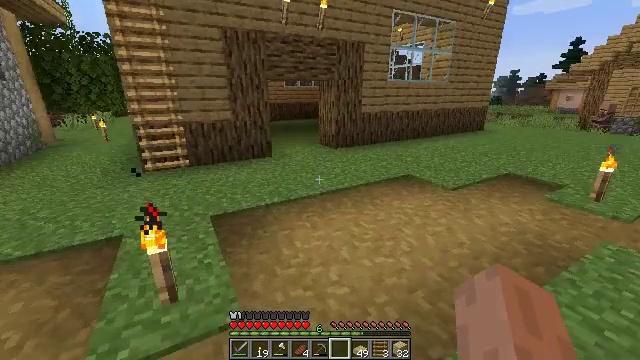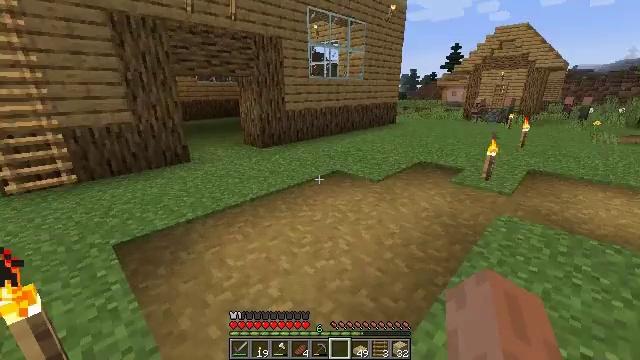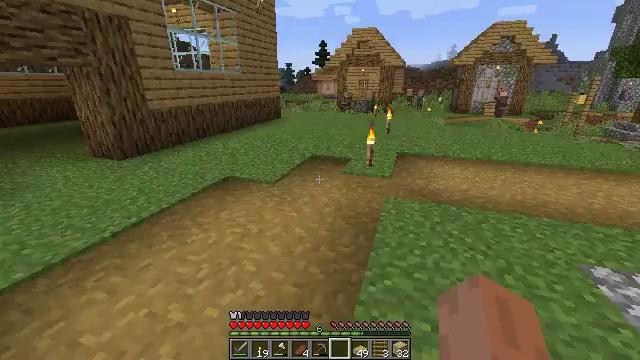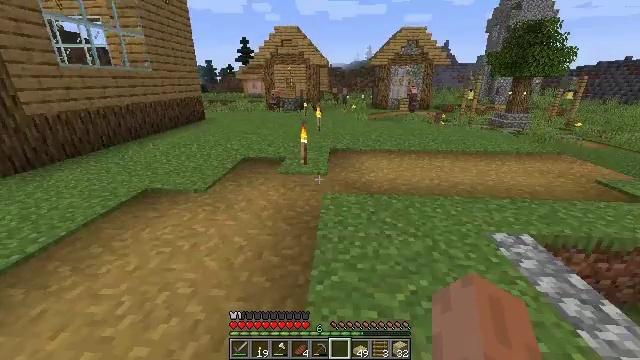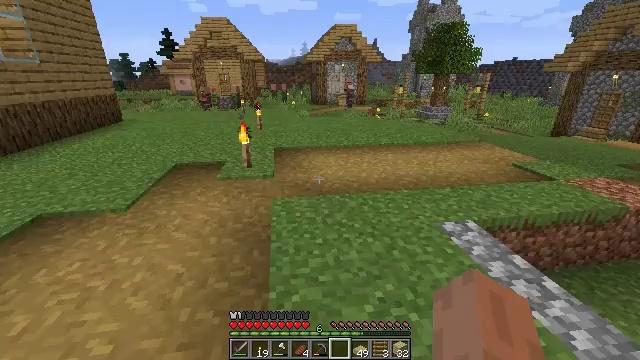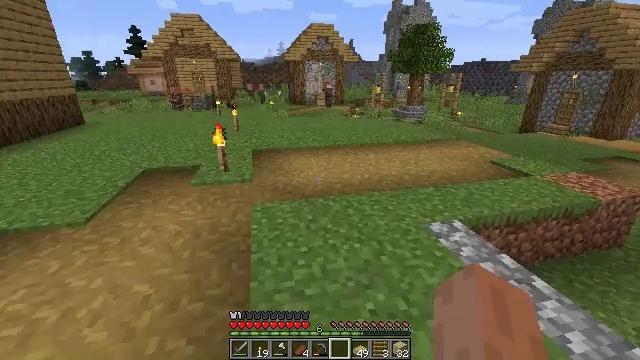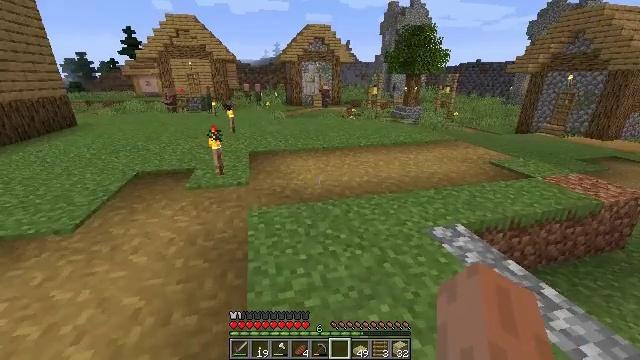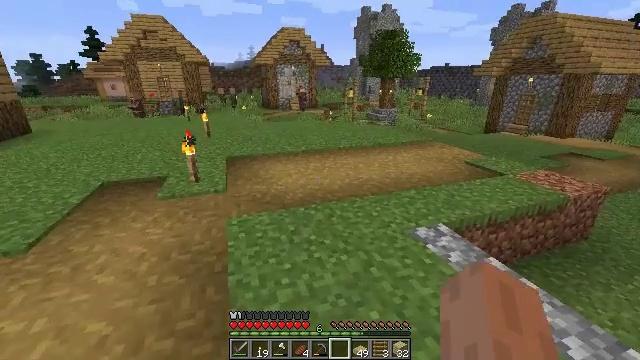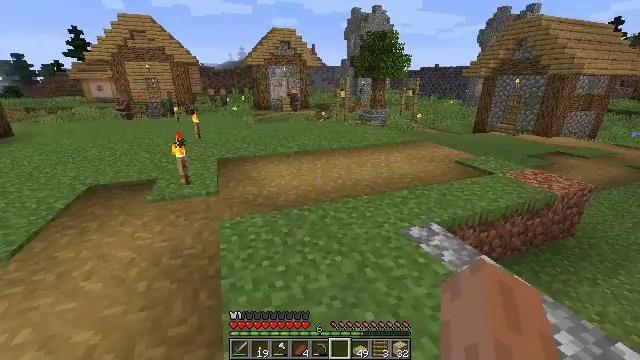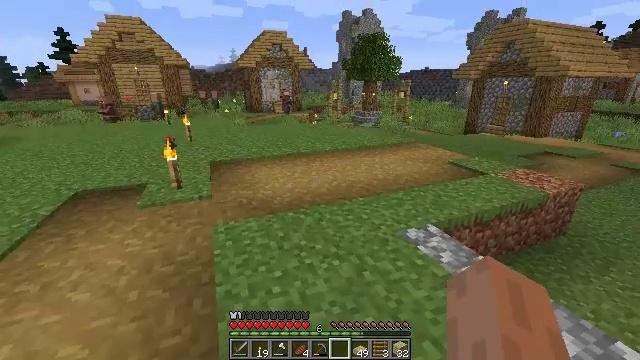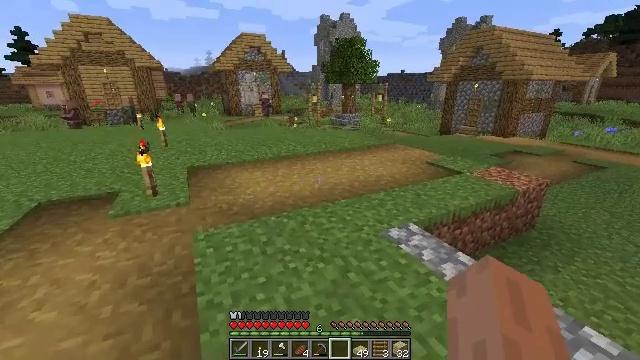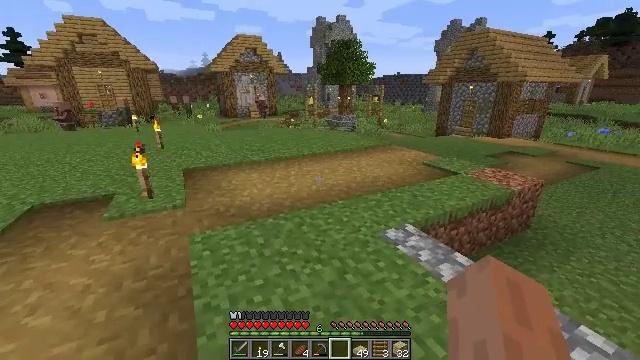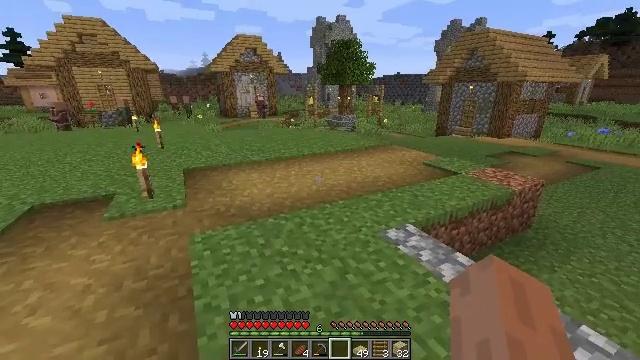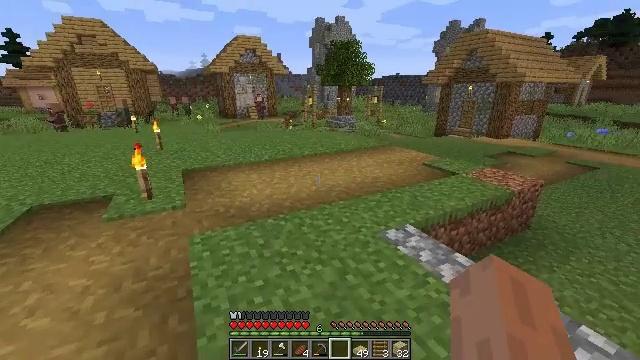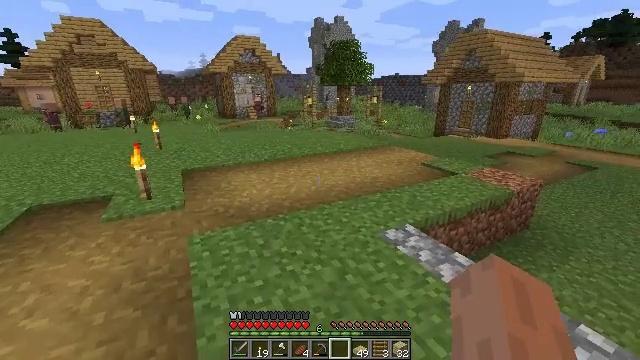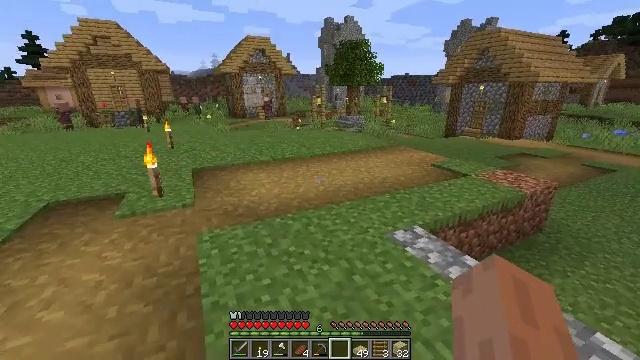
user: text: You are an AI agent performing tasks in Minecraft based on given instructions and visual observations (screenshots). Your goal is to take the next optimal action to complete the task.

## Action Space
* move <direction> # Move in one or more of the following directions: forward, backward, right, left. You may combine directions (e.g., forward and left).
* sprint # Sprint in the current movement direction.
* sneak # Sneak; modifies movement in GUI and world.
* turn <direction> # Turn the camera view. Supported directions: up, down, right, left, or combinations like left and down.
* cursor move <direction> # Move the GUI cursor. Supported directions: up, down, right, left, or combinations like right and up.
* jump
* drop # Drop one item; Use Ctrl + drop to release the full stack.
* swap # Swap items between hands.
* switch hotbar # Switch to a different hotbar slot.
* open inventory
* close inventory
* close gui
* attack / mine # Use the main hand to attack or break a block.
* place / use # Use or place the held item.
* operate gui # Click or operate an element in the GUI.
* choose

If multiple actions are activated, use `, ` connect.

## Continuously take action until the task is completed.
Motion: motion action
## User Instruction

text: Create a birch door with birch planks.
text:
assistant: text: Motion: move forward, turn right
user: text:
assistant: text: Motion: move forward, turn right and down
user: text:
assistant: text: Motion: move forward, turn right
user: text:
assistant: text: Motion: move forward, turn right
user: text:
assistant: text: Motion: move forward, turn right
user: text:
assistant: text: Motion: no_op
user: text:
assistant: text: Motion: turn right
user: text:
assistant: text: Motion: turn right
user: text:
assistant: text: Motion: turn right
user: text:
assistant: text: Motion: turn right
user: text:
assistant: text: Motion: no_op
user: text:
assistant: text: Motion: no_op
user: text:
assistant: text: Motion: no_op
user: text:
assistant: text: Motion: no_op
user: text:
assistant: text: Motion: turn left
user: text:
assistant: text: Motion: move forward, turn left
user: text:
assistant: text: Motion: move forward, turn left
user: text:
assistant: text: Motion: move forward, turn left
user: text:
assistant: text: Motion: move forward, turn left
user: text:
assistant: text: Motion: move forward, turn left
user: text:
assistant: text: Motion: move forward, turn left
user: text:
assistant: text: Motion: move forward, turn left
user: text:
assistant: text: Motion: move forward, turn left
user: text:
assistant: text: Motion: move forward, turn left
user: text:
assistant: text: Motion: move forward, turn left
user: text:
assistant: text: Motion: move forward, turn left
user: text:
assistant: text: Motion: move forward, turn left
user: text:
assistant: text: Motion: move forward, turn left
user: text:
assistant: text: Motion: move forward, turn left
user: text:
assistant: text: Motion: move forward